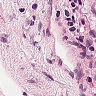
Metastatic tissue present: yes